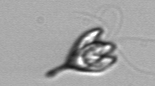
Label: Pyramimonas_longicauda